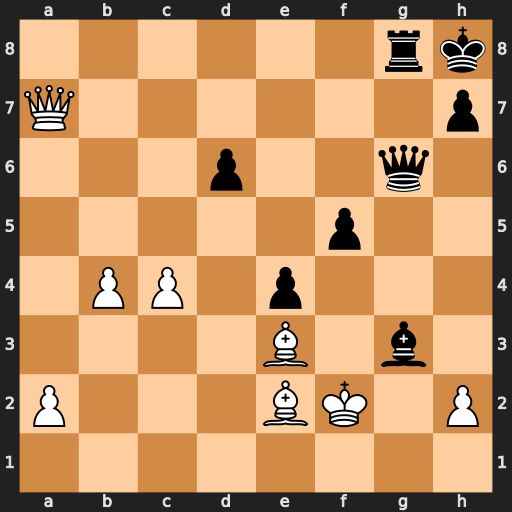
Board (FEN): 6rk/Q6p/3p2q1/5p2/1PP1p3/4B1b1/P3BK1P/8
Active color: w
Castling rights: -
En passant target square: -
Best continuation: hxg3 Qxg3+ Kf1 Qh3+ Ke1